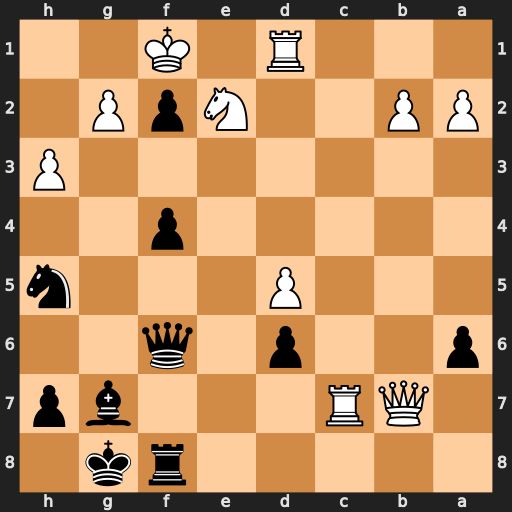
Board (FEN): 5rk1/1QR3bp/p2p1q2/3P3n/5p2/7P/PP2NpP1/3R1K2
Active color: b
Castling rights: -
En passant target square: -
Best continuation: f3 Rxg7+ Nxg7